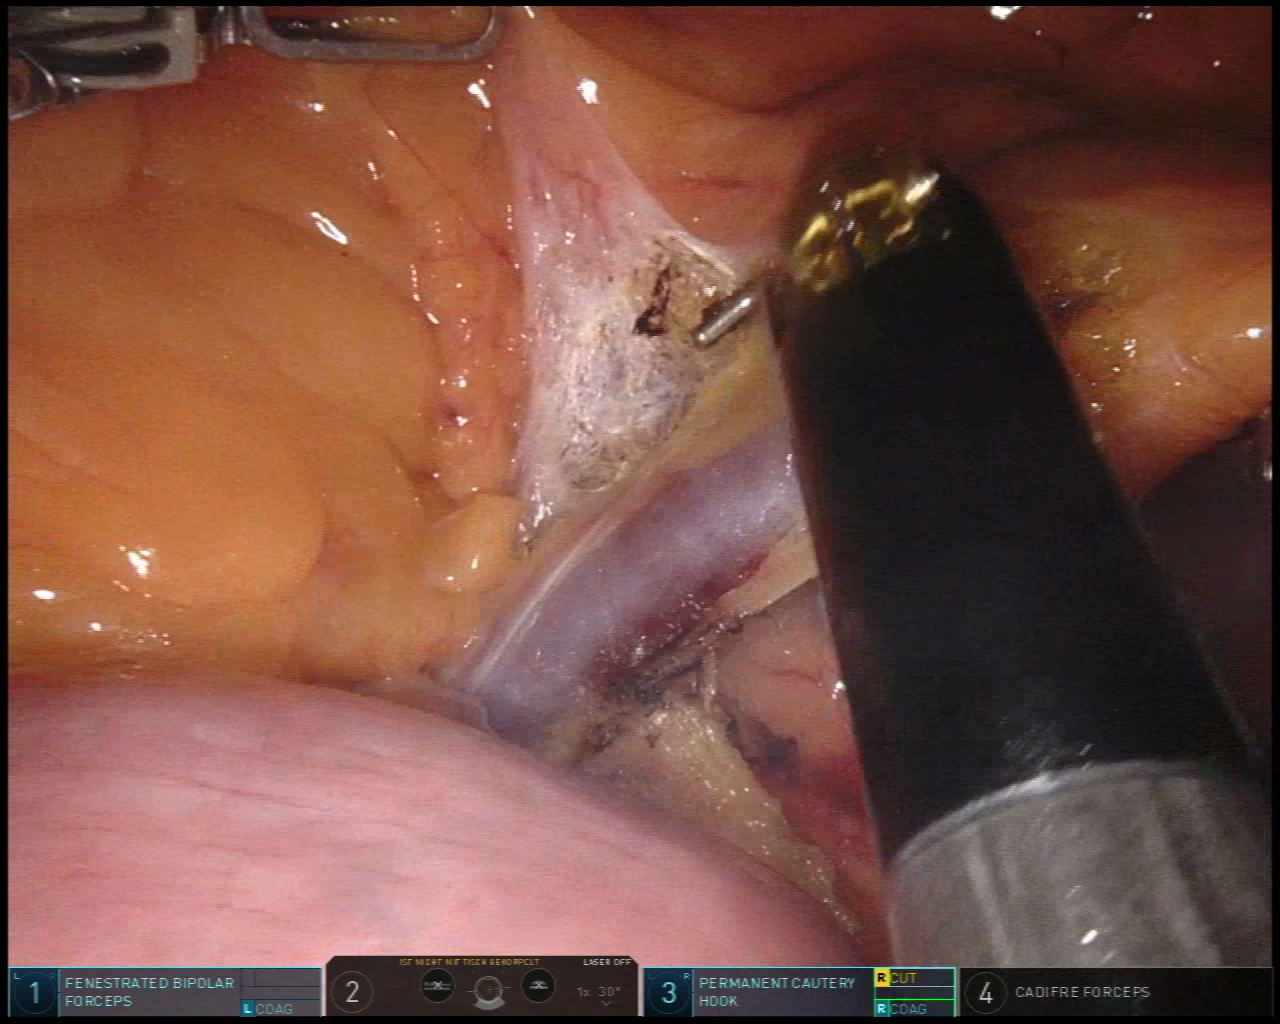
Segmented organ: intestinal_veins
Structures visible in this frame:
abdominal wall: no
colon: no
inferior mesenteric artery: no
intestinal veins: yes
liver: no
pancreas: no
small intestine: yes
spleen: no
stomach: no
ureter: no
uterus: no
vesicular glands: no